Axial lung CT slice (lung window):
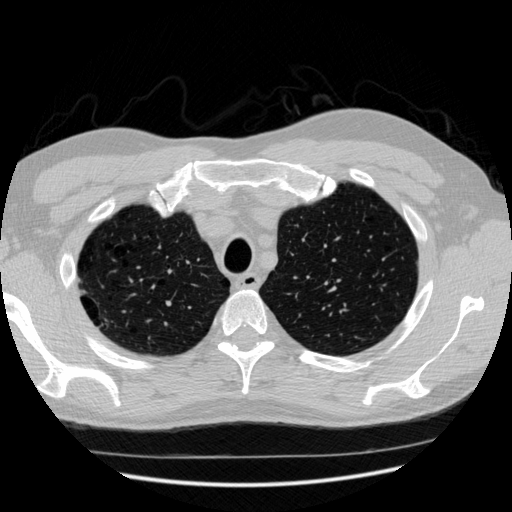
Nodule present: no